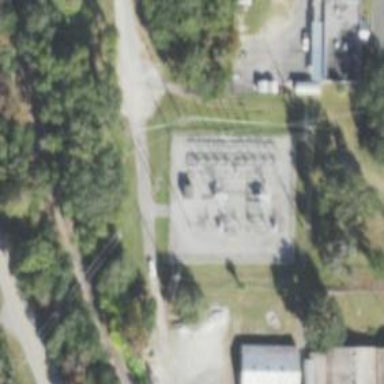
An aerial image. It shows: Switch used for power control.